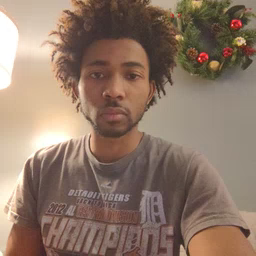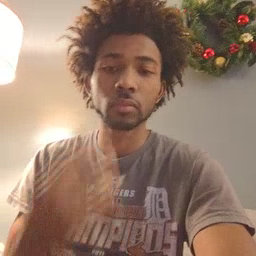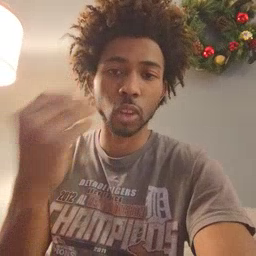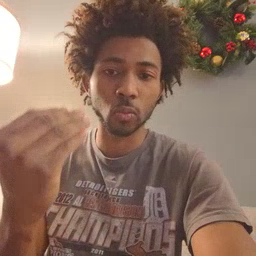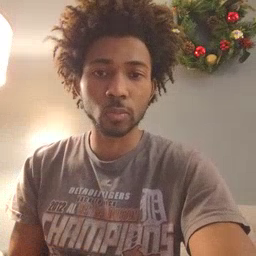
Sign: go